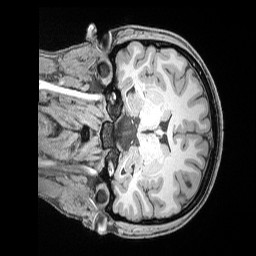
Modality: T1w
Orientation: coronal
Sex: female
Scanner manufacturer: siemens
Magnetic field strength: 3 T
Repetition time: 2.53 s
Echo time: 0.00169 s